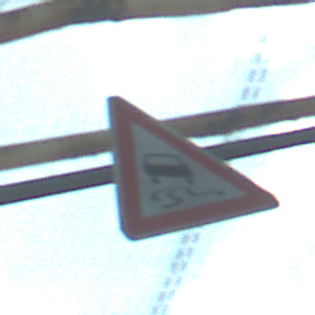
Verkehrszeichen: SchleuderOderRutschgefahr
Umgebung: Roofed, Special
Tageszeit: MorningAfternoon
Wetter: PartlyCloudy
Licht: Natural
Jahreszeit: NotSpecified
Kontrast: MediumContrast